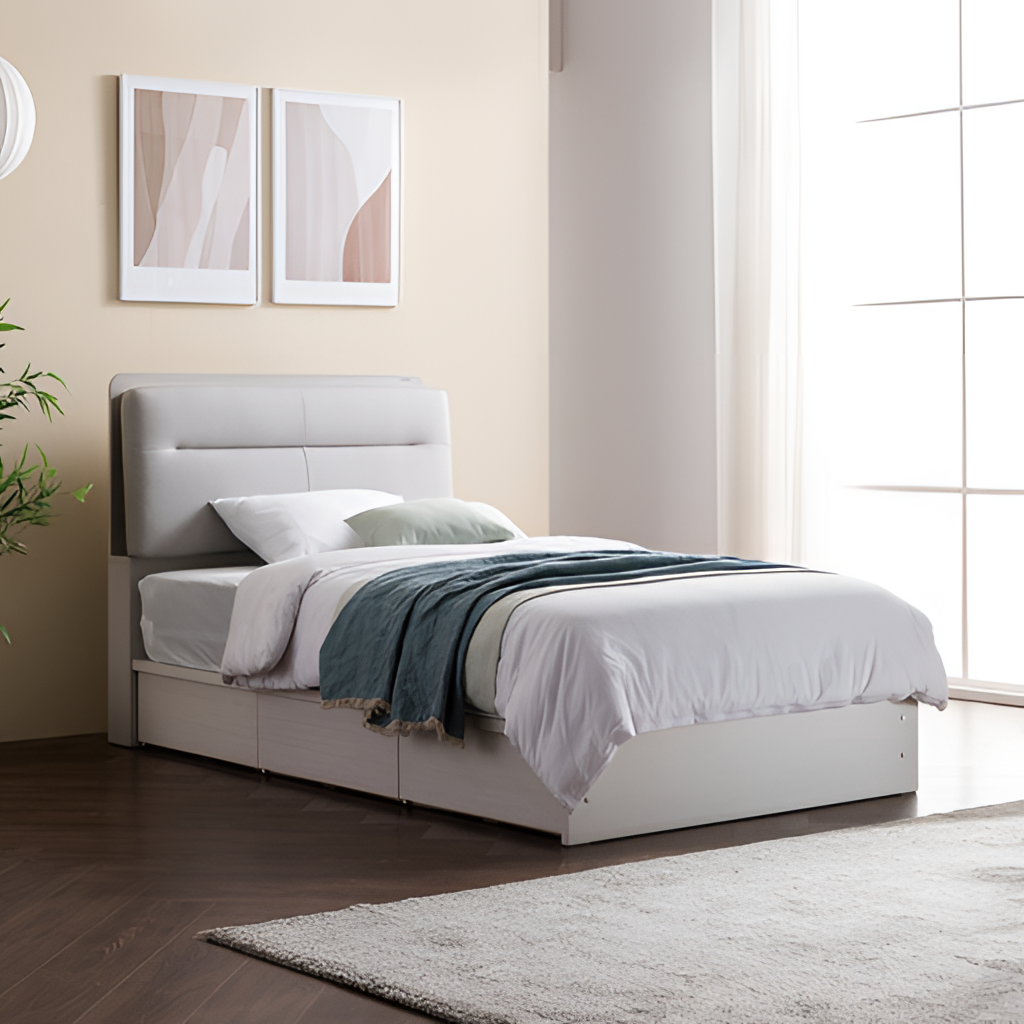
bedroom, leather headboard, contemporary, wood flooring, with plank pattern, beige paint wallpaper, with solid pattern